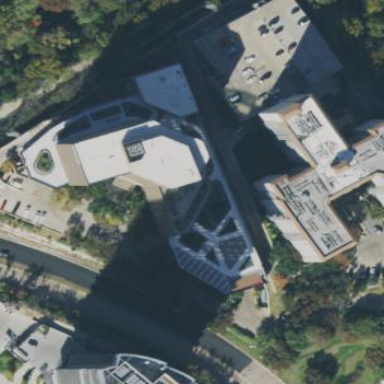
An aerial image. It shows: Office building.